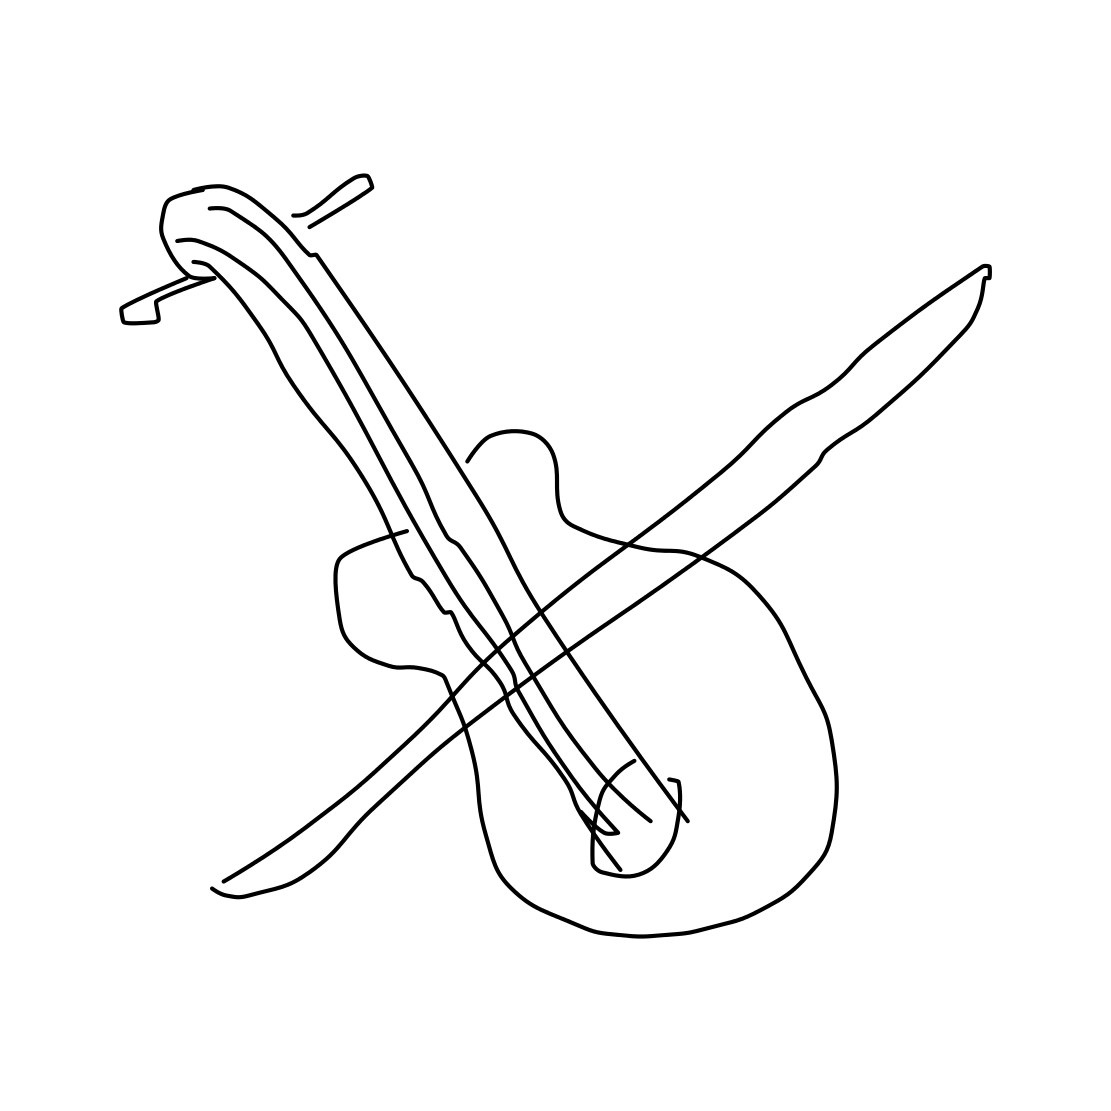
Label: violin